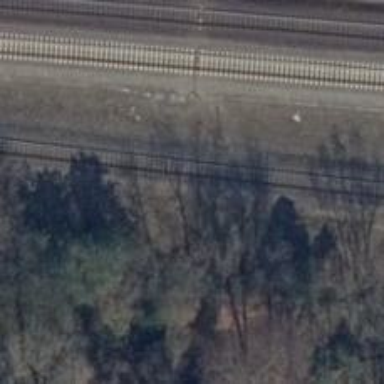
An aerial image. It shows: Railway milestone.